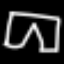
Label: pants